Question: I would like the fields "Name" and "Last Name" to be on the same row.
I've found some solutions such as <URL> here in stackoverflow, but the problem is that I want the labels positioned above the fields to be side by side too.
How is that possible?

Here's the form code:
'''
<form>
<div class="form-group">
<label for="inputName">Name:</label>
<input type="text" class="form-control" id="inputName" placeholder="Enter your name here" value="Leandro">
</div>
<div class="form-group">
<label for="inputLastName">Last Name:</label>
<input type="text" class="form-control" id="inputLastName" placeholder="Enter your last name here" value="Faria">
</div>
<div class="form-group">
<label for="inputTitle">Title:</label>
<input type="text" class="form-control" id="inputTitle" placeholder="Enter your title here" value="CEO">
</div>
<div class="form-group">
<label for="inputEmail">Email:</label>
<input type="email" class="form-control" id="inputEmail" placeholder="Enter your email here" value="leo@saasmetrics.co">
</div>
<div class="form-group bottom-buffer">
<label for="selectEmail">Notifications:</label>
<select class="form-control" id="selectEmailNotifications">
<option>None</option>
<option>Daily</option>
<option>Weekly</option>
<option selected>Monthly</option>
</select>
</div>
<div class="form-group bottom-buffer">
<label for="selectEmail">Status:</label>
<select class="form-control" id="selectEmailNotifications">
<option selected>Active</option>
<option>Inactive</option>
</select>
</div>
<div class="form-group bottom-buffer">
<label for="selectEmail">Profile:</label>
<select class="form-control" id="selectEmailNotifications">
<option selected>Administrator</option>
<option>User</option>
</select>
</div>
</form>
'''
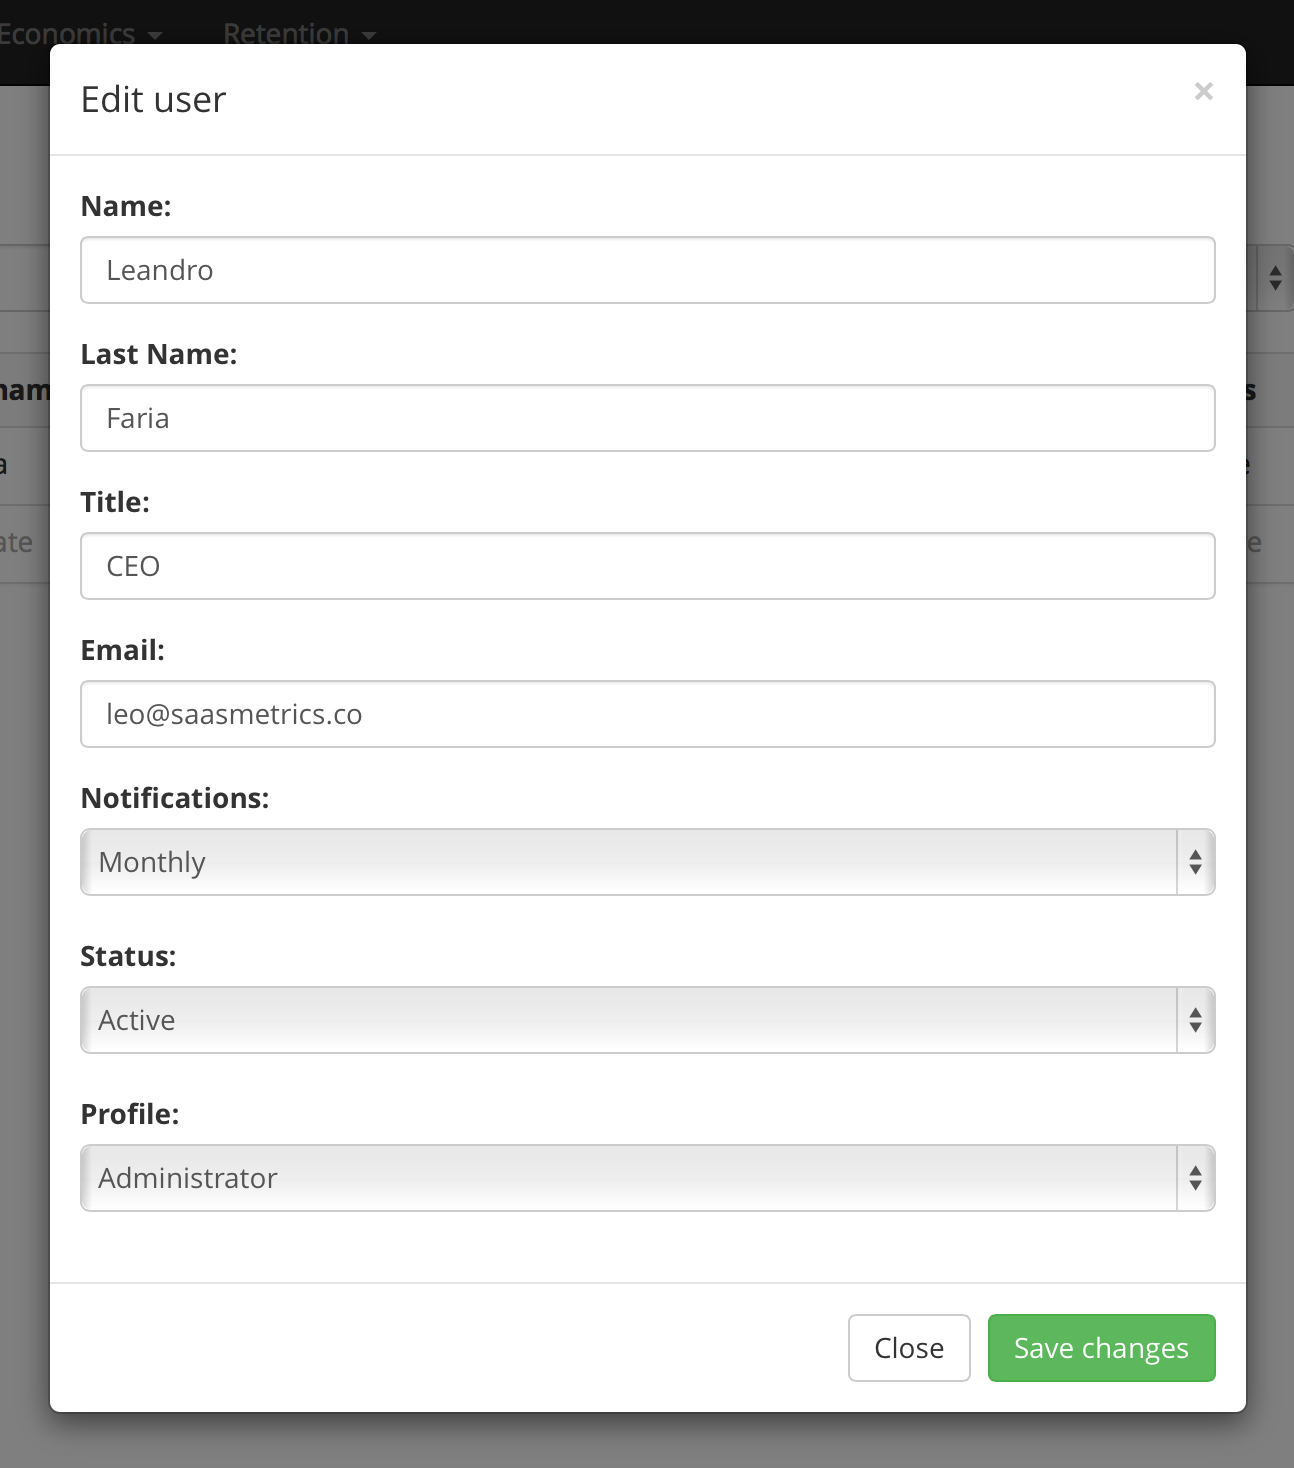
Answer: Something like this should get you started.
'''
<div class="row">
<div class="col-sm-6">
<div class="form-group">
<label for="inputName">Name:</label>
<input type="text" class="form-control" id="inputName" placeholder="Enter your name here" value="Leandro">
</div>
</div>
<div class="col-sm-6">
<div class="form-group">
<label for="inputLastName">Last Name:</label>
<input type="text" class="form-control" id="inputLastName" placeholder="Enter your last name here" value="Faria">
</div>
</div>
</div>
'''